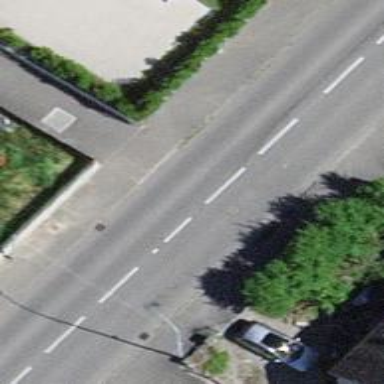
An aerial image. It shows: Bollard barrier.